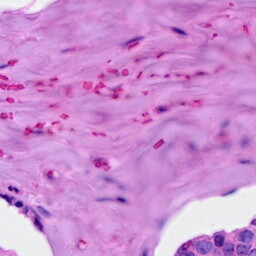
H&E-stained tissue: Breast